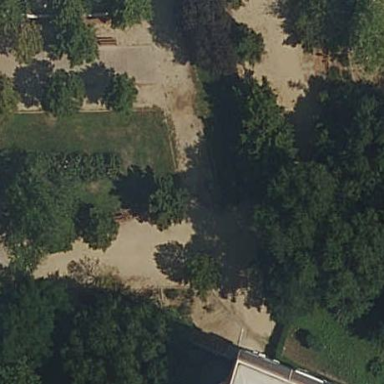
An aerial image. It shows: Garden with kerb border.